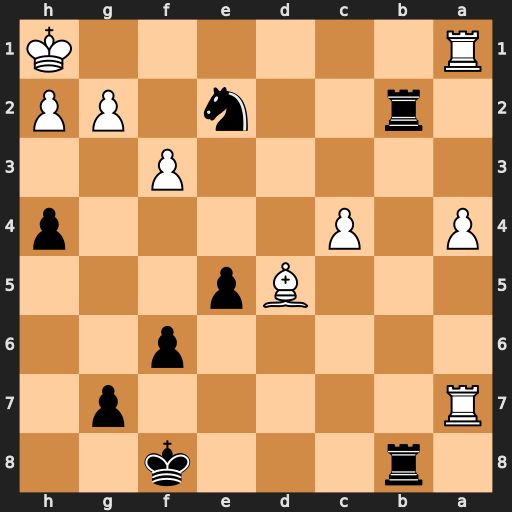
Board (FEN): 1r3k2/R5p1/5p2/3Bp3/P1P4p/5P2/1r2n1PP/R6K
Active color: b
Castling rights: -
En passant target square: -
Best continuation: Rb1+ Rxb1 Rxb1#